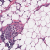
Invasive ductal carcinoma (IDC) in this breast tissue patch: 0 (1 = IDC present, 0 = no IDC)